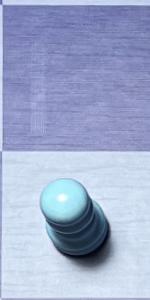
Label: Pawn_White